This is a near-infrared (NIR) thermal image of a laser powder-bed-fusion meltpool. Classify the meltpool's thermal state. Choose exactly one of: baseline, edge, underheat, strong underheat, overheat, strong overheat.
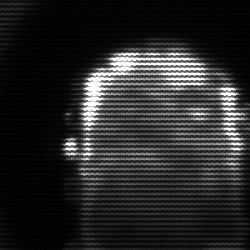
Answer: baseline